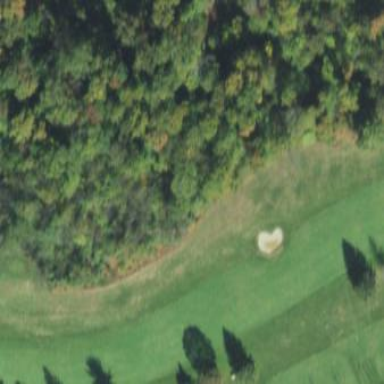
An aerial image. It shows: Golf fairway surrounded by grass.